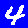
Digit: 4